Question: pyqt gui not responding

I'm trying to make a gui for my linkedin scraper program. But the GUI becomes not responding once the main program starts execution.
Its working fine till the main function is called . Gui code is
'''
class MainWindow(QMainWindow):
def __init__(self):
QMainWindow.__init__(self)
self.setMinimumSize(QSize(720, 540))
self.setWindowTitle("LinkedIn Scraper")
self.nameLabel = QLabel(self)
self.nameLabel.setText('Keywords:')
self.keyword = QLineEdit(self)
self.keyword.move(130, 90)
self.keyword.resize(500, 32)
self.nameLabel.move(70, 90)
self.nameLabel = QLabel(self)
self.nameLabel.setText('Sector:')
self.sector = QLineEdit(self)
self.sector.move(130, 180)
self.sector.resize(500, 32)
self.nameLabel.move(70, 180)
self.btn = QPushButton('Download', self)
self.btn.clicked.connect(self.doAction)
self.btn.resize(200, 32)
self.btn.move(270, 360)
self.pbar = QProgressBar(self)
self.pbar.setGeometry(110, 450, 550, 25)
def doAction(self):
print('Keyword: ' + self.keyword.text())
print('Sector: ' + self.sector.text())
main(self.keyword.text(),self.sector.text())
'''
also want to link that progressbar with main , How can i do that ?
main function is a long one ang has many sub functions. So i want to link that to each subfunctions
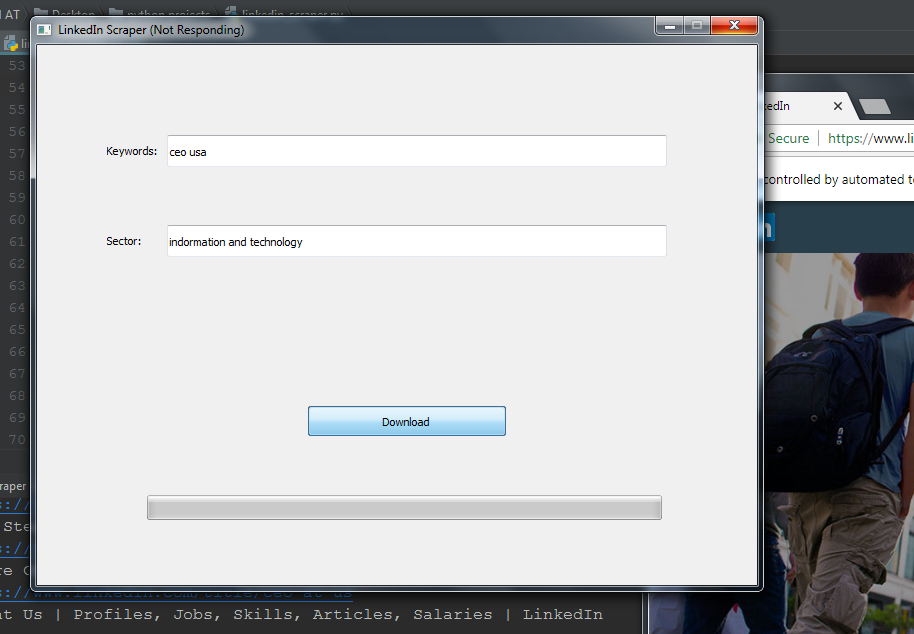
Answer: A GUI app is built around an event loop: Qt sits there taking events from the user, and calling your handlers. Your handlers have to return as quickly as possible, because Qt can't take the next event until you return.
That's what it means for a GUI to be "not responding": the events are just queuing up because you're not letting Qt do anything with them.
There are a few ways around this, but, with Qt in particular, the idiomatic way is to start a background thread to do the work.
You really need to read a tutorial on threading in Qt. From a quick search, <URL> looks decent, even though it's for PyQt4. But you can probably find a good one for PyQt5.
The short version is:
'''
class MainBackgroundThread(QThread):
def __init__(self, keyword, sector):
QThread.__init__(self)
self.keyword, self.sector = keyword, sector
def run(self):
main(self.keyword, self.sector)
'''
And now, your 'doAction' method changes to this:
'''
def doAction(self):
self.worker = MainBackgroundThread(self.keyword.text(), self.sector.text())
self.worker.start()
'''